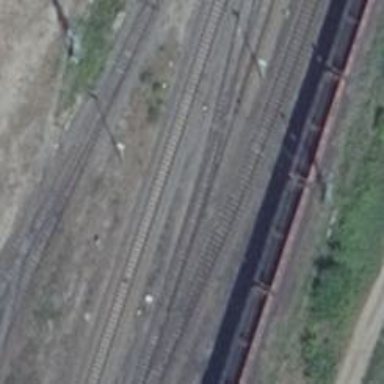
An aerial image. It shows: Railway with electrified contact lines.